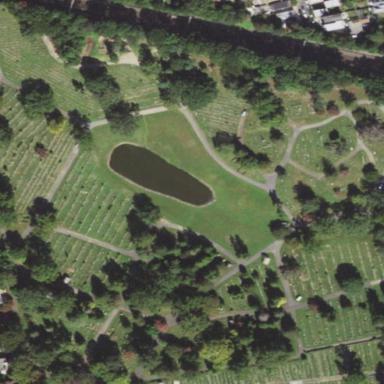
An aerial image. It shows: Cemetery.